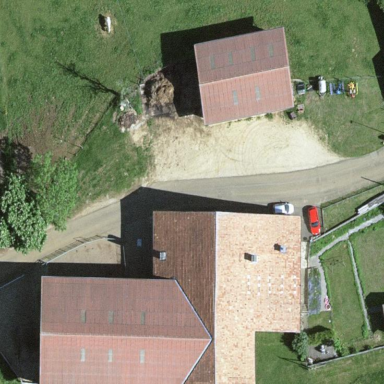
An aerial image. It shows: Farmyard area.